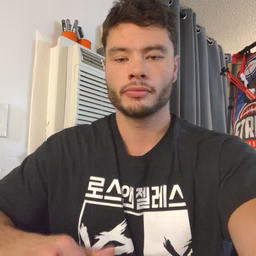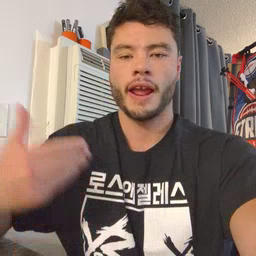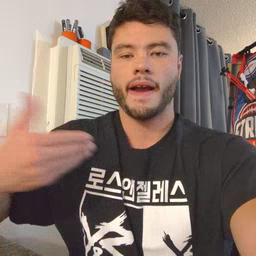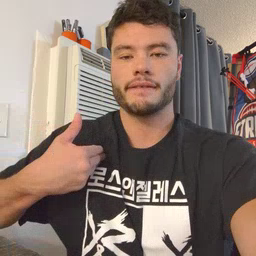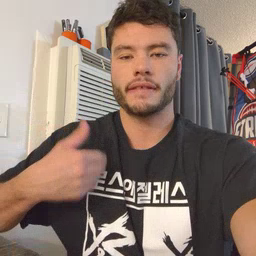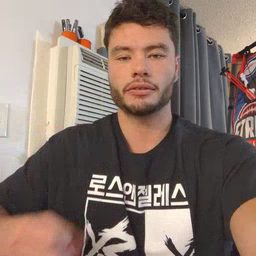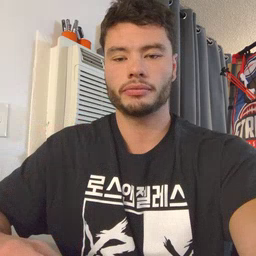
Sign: have